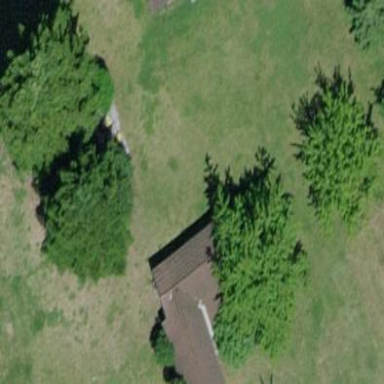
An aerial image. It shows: Shed.